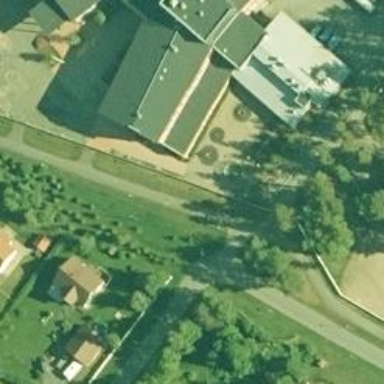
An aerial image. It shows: Asphalt cycleway.